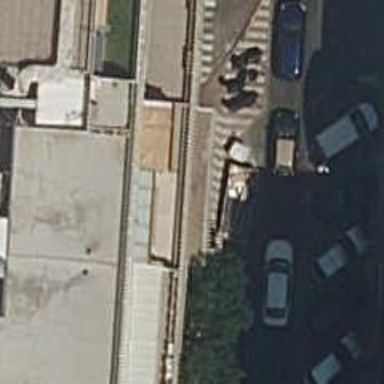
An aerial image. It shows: Parking entrance.